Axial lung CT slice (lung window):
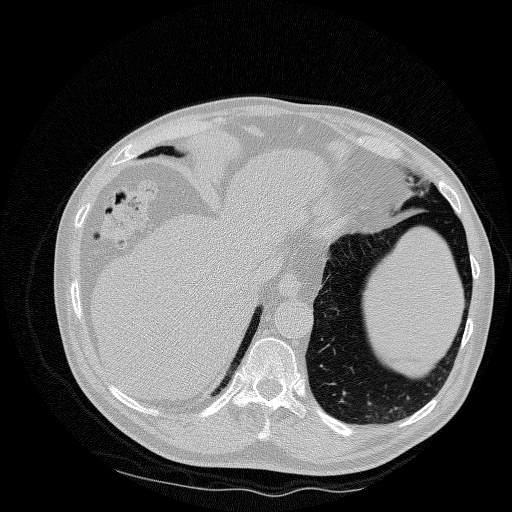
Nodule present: no